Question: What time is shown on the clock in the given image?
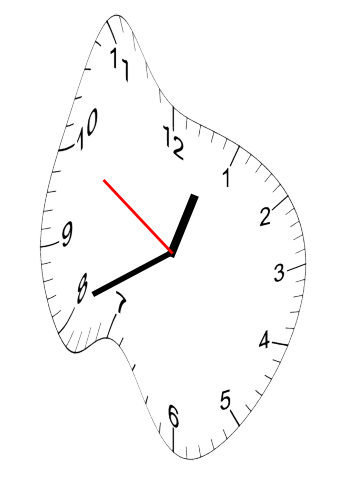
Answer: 12:40:50